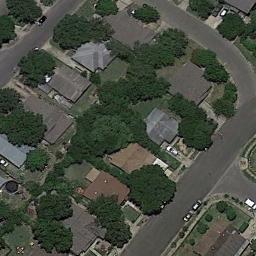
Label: medium_residential